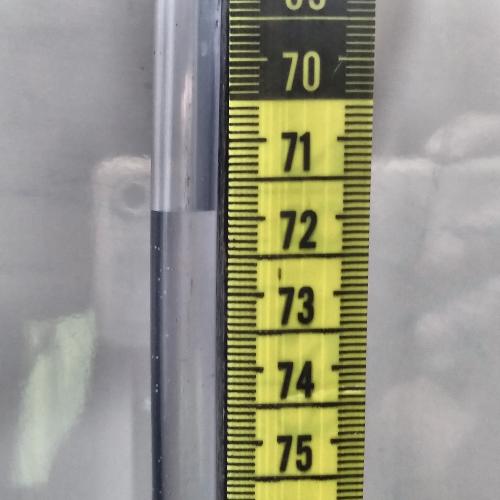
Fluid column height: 71.9 cm